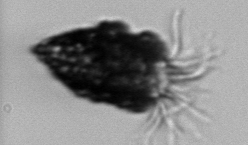
Label: Tintinnopsis